The image shows the envelope spectrum of a rolling-element bearing's vibration signal, with the characteristic fault frequencies (BPFO outer race, BPFI inner race, BSF ball, FTF cage) marked as reference lines. Determine the bearing's health state. Answer with exactly one of: normal, inner_race, outer_race, ball.
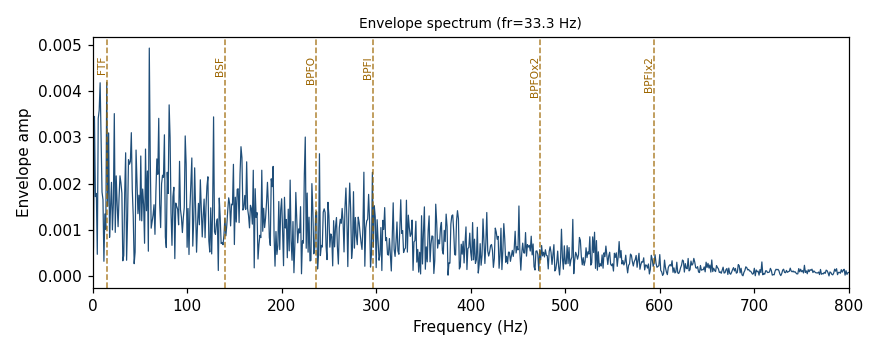
Answer: normal